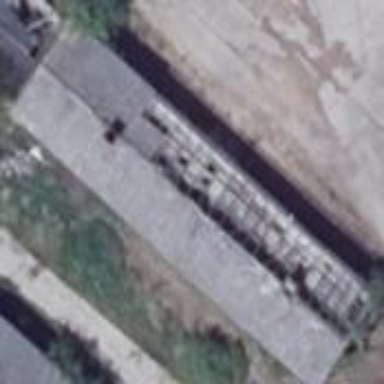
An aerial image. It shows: Ruins of building.